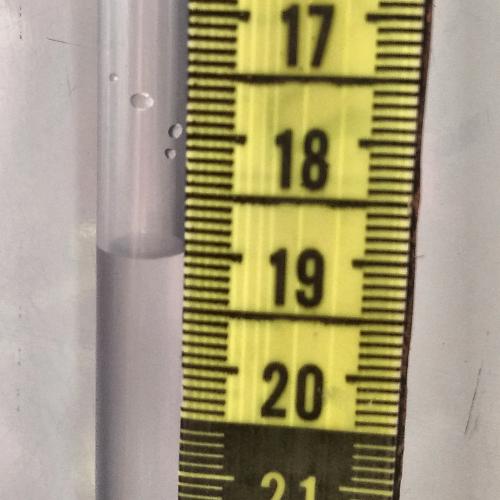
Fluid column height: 19.0 cm